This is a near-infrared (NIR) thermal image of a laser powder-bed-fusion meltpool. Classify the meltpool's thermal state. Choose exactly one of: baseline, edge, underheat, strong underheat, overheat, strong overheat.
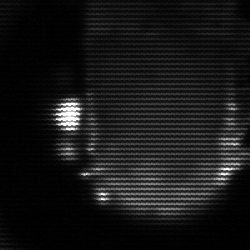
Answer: baseline